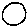
Label: circle